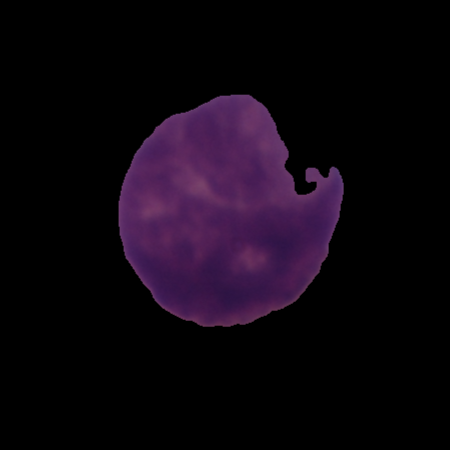
Label: cancer